Question: >
<URL>
I was looking for this solution and couldn't find it so I thought I would post what I ended up making.
I was trying to build a single list where after the 5th item the list would wrap and move into another column. This is so it can be super dynamic with how many items the user needs.

Here is the solution I came up with.
'''
li{
position: relative;
line-height: -6px;
}
ol li:nth-child(6) {
margin-top: -90px;
}
ol li:nth-child(-n+5){
margin-left: 0em;
}
ol li:nth-child(n+6){
margin-left: 10em;
}
'''
'''
<ol>
<li>Aloe</li>
<li>Bergamot</li>
<li>Calendula</li>
<li>Damiana</li>
<li>Elderflower</li>
<li>Feverfew</li>
<li>Ginger</li>
<li>Hops</li>
<li>Iris</li>
<li>Juniper</li>
</ol>
'''
Here's the Fiddle: <URL>
What do you think of my solution??
What is a solution that will work in IE?
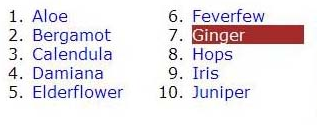
Answer: Try using the following as @tuff suggested.
'''
ol {
-moz-column-count: 2;
-moz-column-gap: 20px;
-webkit-column-count: 2;
-webkit-column-gap: 20px;
column-count: 2;
column-gap: 20px;
}
'''
<URL>